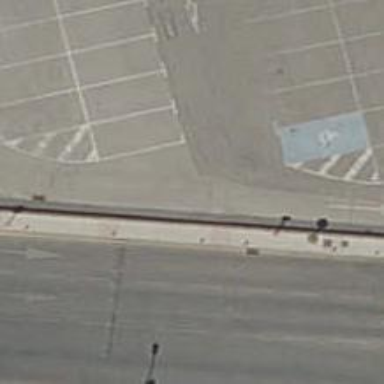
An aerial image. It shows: Parking aisle designated as service road.